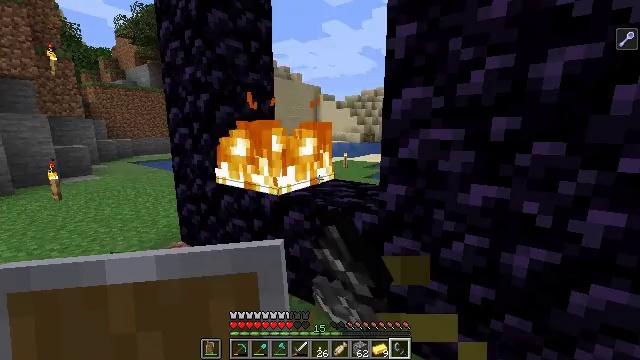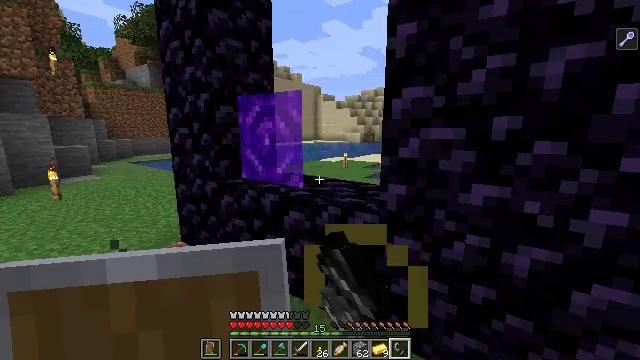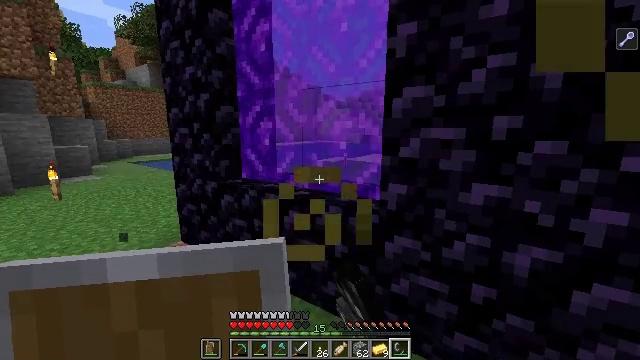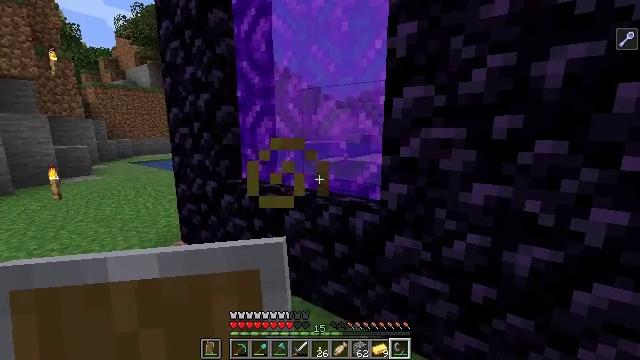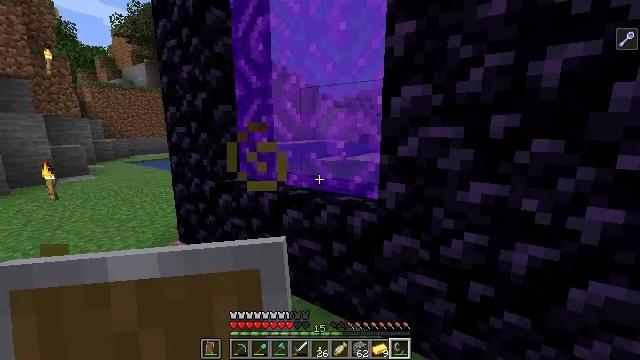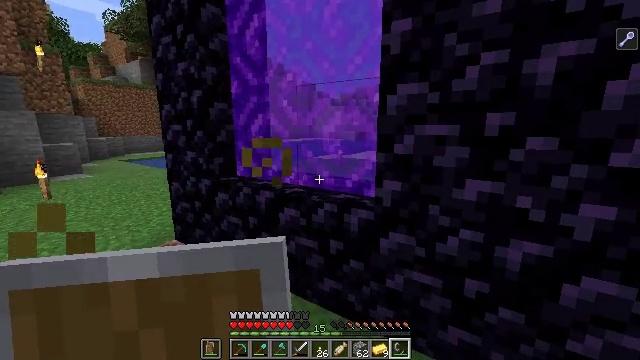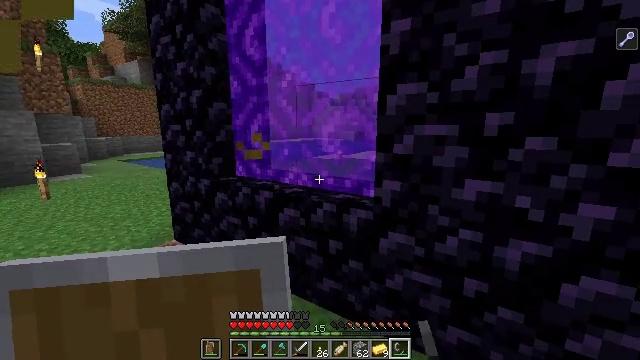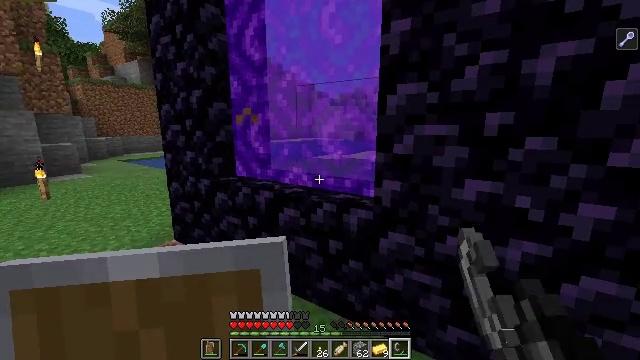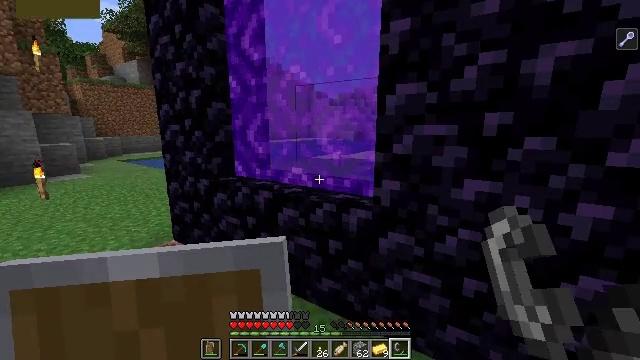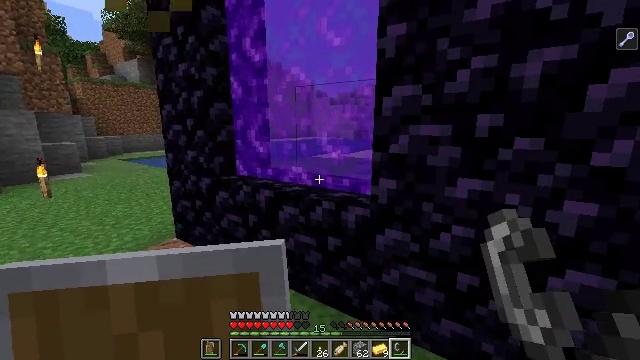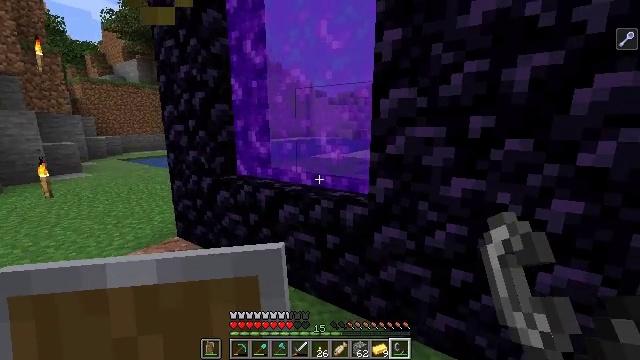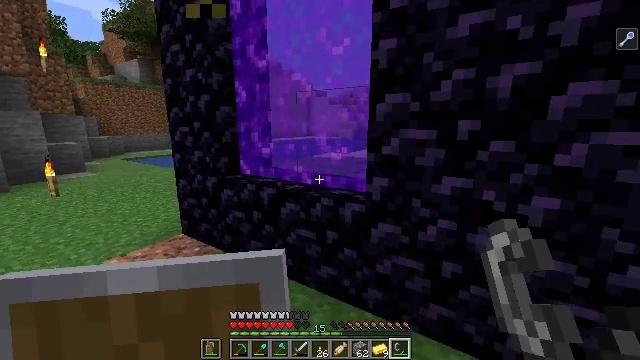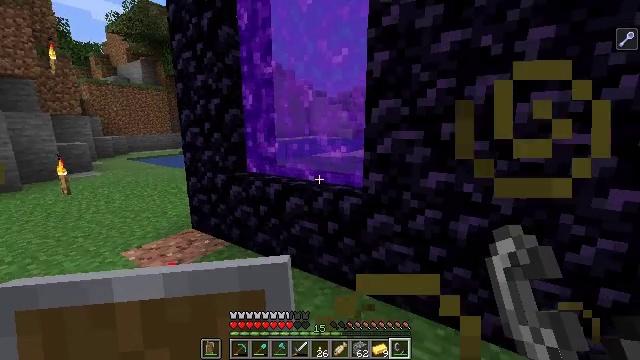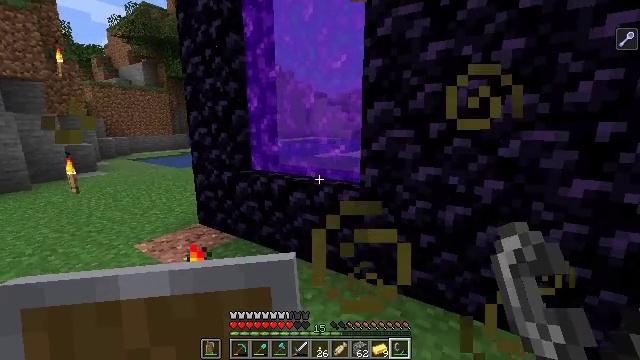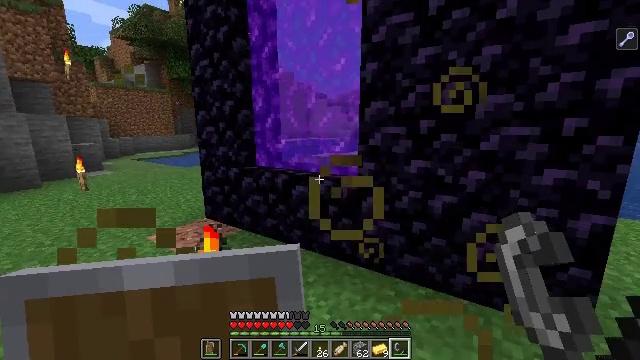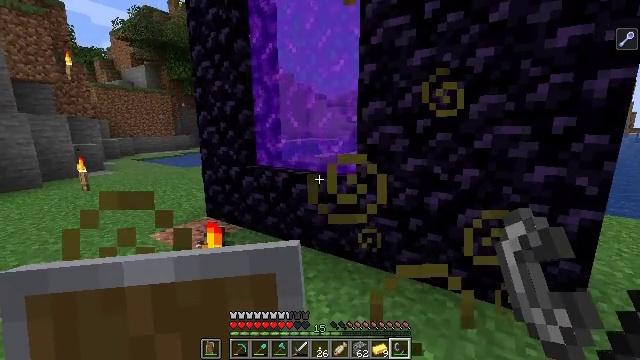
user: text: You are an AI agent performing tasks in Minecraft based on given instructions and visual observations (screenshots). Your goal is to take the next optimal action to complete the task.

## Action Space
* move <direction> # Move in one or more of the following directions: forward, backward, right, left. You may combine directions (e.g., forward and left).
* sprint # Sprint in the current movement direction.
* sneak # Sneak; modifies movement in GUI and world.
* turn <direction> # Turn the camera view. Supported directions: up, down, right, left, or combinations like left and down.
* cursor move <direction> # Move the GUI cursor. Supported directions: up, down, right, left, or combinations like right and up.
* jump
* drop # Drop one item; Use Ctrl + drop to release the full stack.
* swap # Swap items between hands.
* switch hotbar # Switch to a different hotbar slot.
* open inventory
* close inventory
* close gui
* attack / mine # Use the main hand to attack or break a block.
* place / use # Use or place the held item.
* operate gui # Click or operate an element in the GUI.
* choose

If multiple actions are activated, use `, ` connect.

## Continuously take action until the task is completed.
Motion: motion action
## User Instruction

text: Get wheat from the farmland.
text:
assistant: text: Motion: no_op
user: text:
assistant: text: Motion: no_op
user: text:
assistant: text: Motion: no_op
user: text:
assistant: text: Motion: no_op
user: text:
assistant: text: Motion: no_op
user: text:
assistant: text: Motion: no_op
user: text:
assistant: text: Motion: no_op
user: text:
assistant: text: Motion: no_op
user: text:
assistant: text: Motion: move back
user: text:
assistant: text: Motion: move back
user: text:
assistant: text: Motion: move back
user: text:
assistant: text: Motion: move back
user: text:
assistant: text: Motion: move back
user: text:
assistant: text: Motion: move back
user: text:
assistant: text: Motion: move back
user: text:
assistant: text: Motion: move back
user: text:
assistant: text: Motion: move back
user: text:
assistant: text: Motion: move back
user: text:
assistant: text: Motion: move back
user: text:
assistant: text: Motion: move back
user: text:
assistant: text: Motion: move back
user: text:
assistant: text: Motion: move back, turn up
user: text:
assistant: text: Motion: move back, turn right and up
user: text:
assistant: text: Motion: move back, turn right and up
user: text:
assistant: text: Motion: move back, turn right and up
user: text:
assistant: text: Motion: move back, turn up
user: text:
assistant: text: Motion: move back
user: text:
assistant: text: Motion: move back
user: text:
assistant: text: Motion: move back
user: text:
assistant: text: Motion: move back